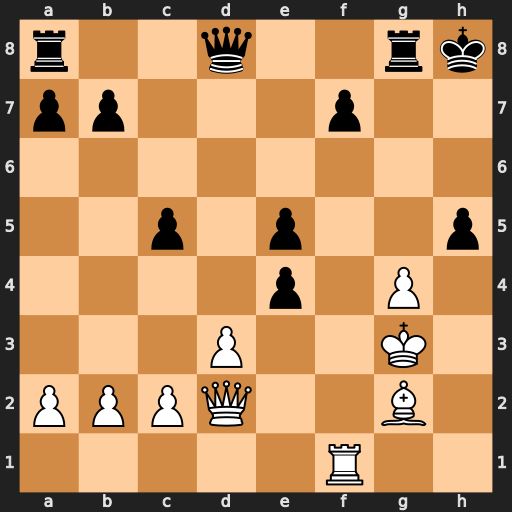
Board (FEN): r2q2rk/pp3p2/8/2p1p2p/4p1P1/3P2K1/PPPQ2B1/5R2
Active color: w
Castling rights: -
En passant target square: -
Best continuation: Qh6#